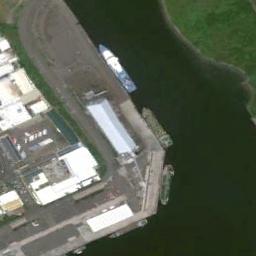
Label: ship